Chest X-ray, AP view. Patient: 51 years old, sex M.
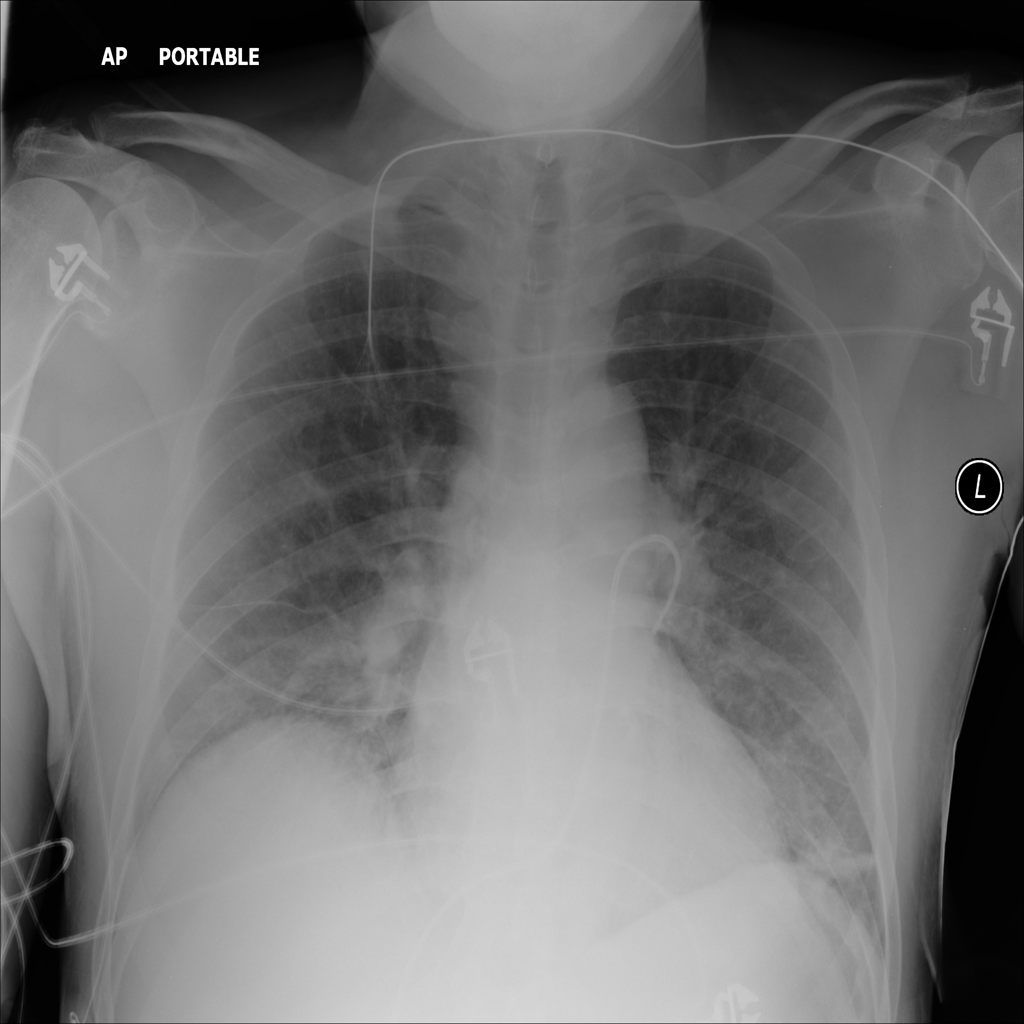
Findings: Atelectasis